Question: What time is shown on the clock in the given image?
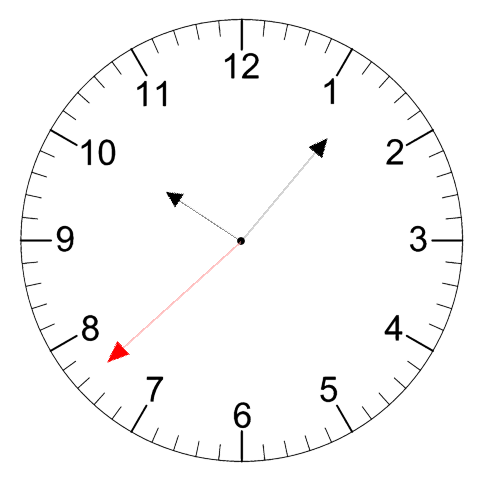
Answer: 10:06:38